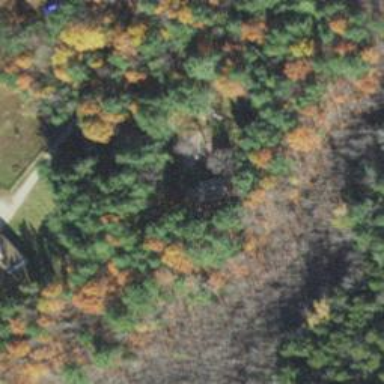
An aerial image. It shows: Driveway.